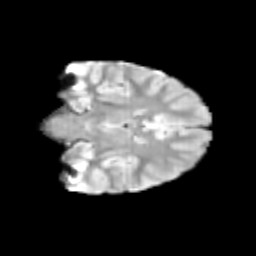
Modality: T2w
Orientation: coronal
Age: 9
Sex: female
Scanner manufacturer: siemens
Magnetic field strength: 3 T
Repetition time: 3.8 s
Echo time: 0.07 s